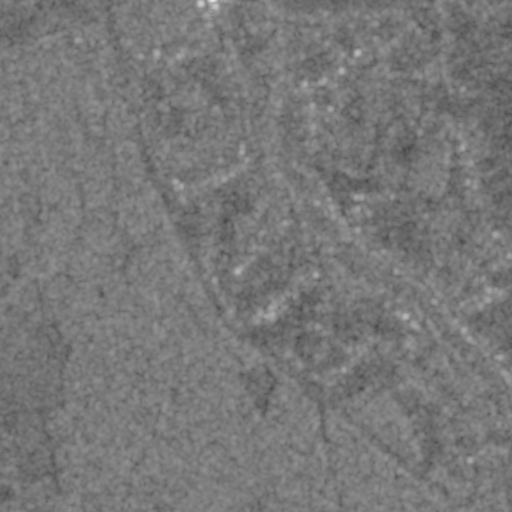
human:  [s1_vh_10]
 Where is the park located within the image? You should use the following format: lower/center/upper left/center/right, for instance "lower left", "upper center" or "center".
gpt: The park is located in the upper right of the image.
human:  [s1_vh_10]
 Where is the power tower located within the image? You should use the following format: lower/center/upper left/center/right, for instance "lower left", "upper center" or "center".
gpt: The power tower is located in the upper left of the image.
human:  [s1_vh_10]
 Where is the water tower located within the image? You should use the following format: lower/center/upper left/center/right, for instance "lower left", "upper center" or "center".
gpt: The water tower is located in the upper right of the image.
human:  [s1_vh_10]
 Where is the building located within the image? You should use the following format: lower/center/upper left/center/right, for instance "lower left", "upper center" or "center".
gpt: There is no building in the image.

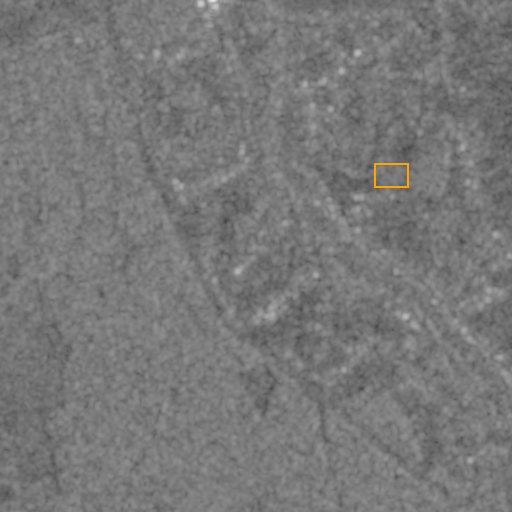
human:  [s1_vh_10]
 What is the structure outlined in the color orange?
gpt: The structure outlined in orange is a park.
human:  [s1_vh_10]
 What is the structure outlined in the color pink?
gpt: There is no pink outline.